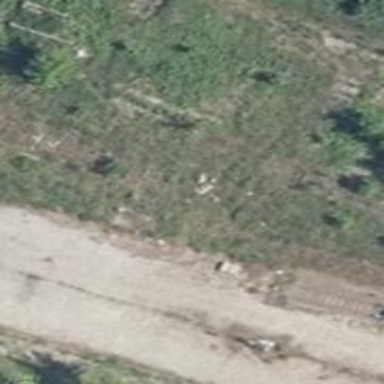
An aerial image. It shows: Abandoned railway.